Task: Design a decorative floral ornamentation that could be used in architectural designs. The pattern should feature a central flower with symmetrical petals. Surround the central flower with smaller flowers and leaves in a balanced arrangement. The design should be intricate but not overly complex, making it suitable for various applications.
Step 701:
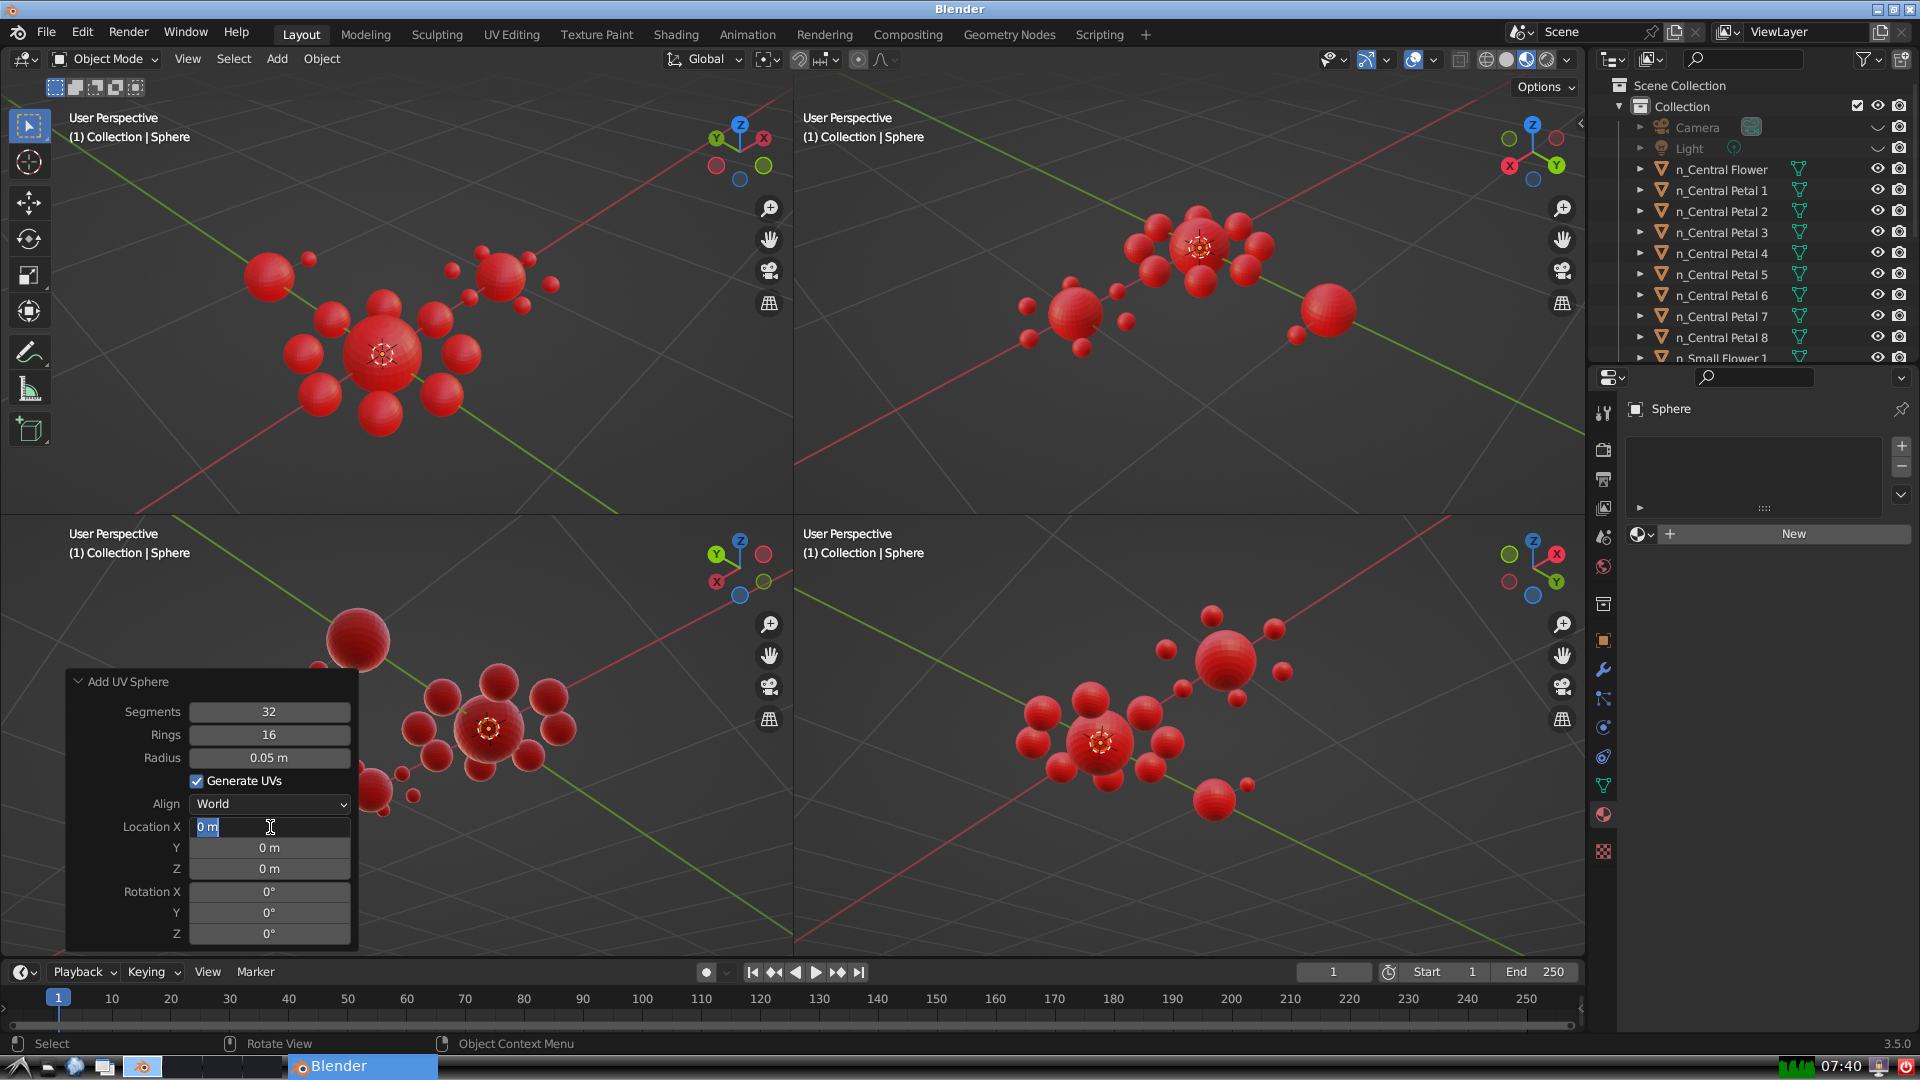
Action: input_text: 0.15000000000000008